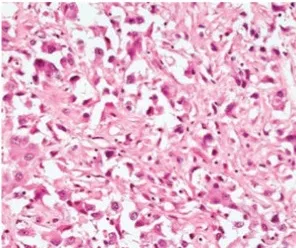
(C) Tumor cells with rhabdoid morphology shows hyperchromatic, pleomorphic nuclei with prominent nucleoli. H&E 200x.
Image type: pathology (h&e)